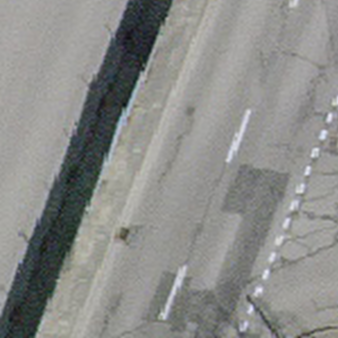
Label: other